Interaction volume radius: 10 \u00c5
Interaction volume height: 20 \u00c5
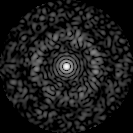
Disorder parameter: 0.8202